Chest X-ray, PA view. Patient: 24 years old, sex M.
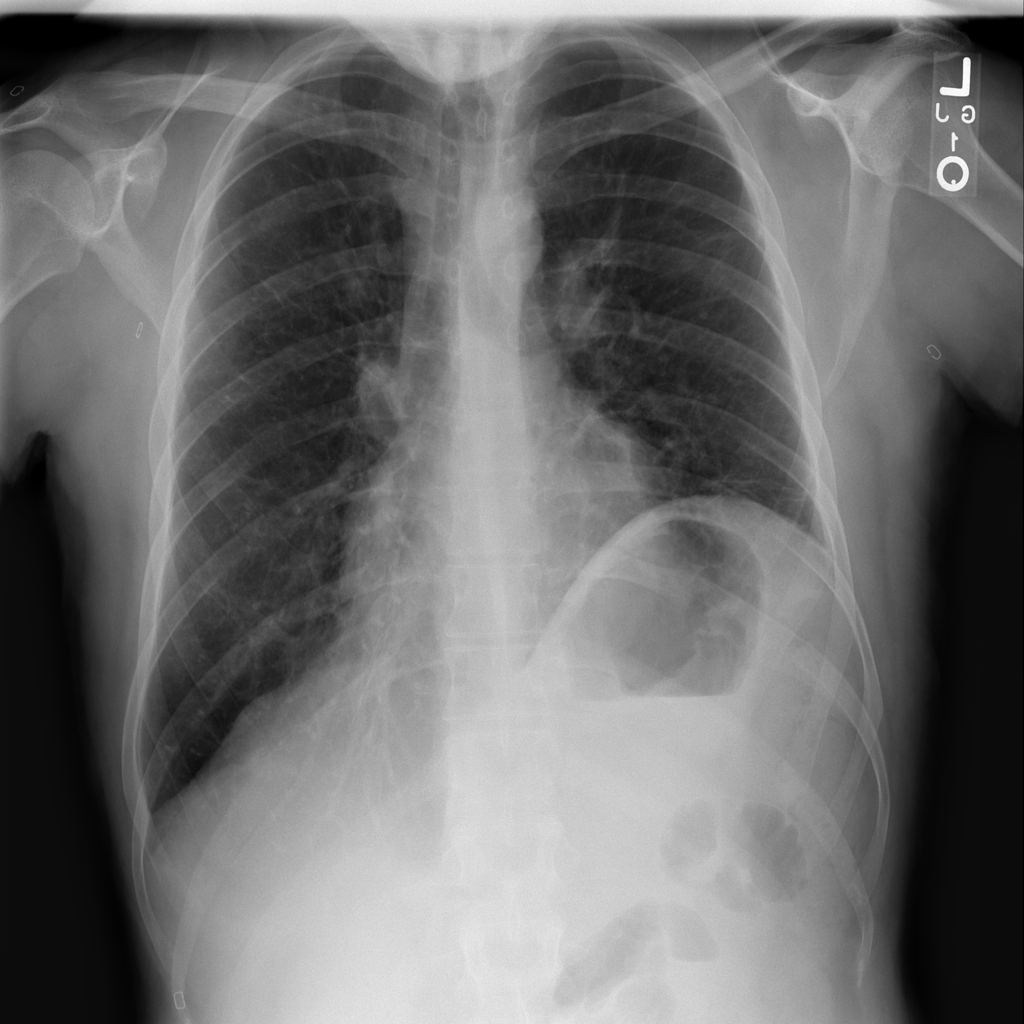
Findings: No Finding